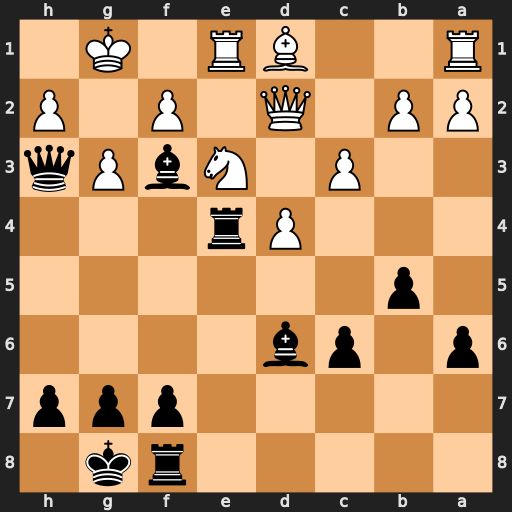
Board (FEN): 5rk1/5ppp/p1pb4/1p6/3Pr3/2P1NbPq/PP1Q1P1P/R2BR1K1
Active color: b
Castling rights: -
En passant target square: -
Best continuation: Qxh2+ Kxh2 Rh4+ Kg1 Rh1#